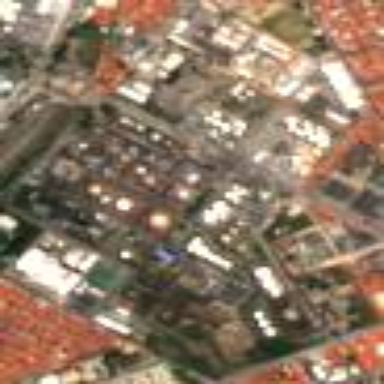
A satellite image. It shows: Industrial area with refinery.